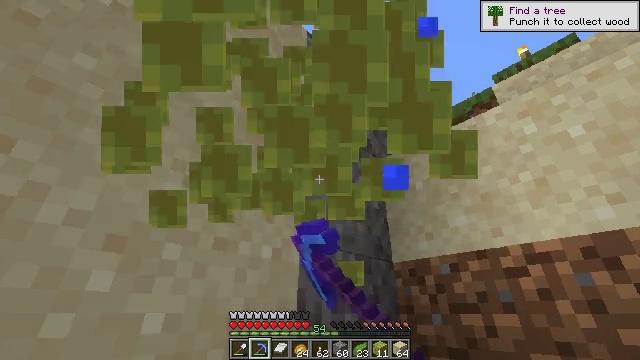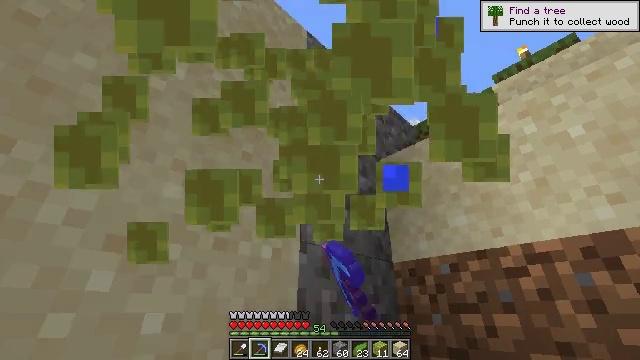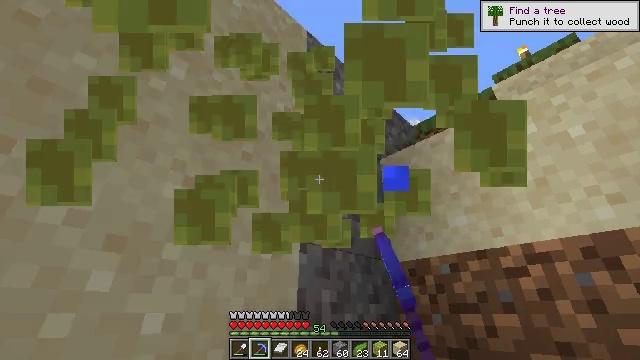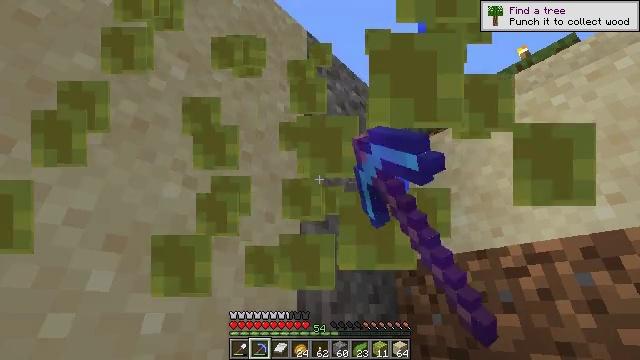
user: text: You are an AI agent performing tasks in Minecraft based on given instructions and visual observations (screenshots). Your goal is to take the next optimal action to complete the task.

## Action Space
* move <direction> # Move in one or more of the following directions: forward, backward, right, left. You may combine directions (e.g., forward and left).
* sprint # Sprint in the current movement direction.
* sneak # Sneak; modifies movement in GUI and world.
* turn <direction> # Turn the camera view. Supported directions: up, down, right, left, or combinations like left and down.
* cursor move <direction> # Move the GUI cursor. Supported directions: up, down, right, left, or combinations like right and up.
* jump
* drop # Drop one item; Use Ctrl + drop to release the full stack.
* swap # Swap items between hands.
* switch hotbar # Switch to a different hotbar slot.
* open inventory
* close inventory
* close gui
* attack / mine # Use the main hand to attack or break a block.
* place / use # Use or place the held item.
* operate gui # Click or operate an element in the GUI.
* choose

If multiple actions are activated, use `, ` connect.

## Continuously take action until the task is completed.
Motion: motion action
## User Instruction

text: Gather a wet sponge from the ocean.
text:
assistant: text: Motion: attack / mine
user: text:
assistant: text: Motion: attack / mine
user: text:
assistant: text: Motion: no_op
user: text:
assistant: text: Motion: no_op